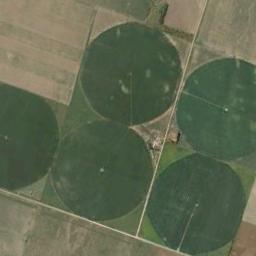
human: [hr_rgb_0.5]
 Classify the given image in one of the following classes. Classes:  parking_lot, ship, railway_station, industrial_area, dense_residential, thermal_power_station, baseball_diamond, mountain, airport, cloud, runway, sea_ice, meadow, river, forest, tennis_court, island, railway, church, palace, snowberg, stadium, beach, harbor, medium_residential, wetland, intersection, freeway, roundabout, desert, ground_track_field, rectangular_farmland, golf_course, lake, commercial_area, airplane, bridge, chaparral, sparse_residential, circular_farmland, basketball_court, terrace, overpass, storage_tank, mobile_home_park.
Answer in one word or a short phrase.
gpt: circular_farmland